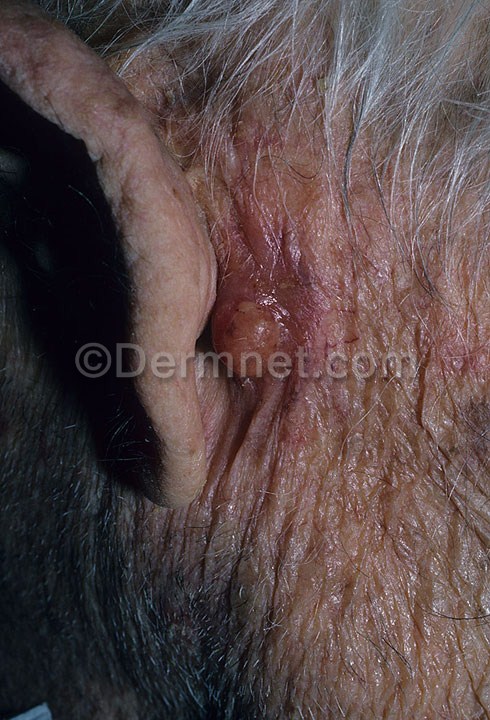
Disease: Actinic Keratosis Basal Cell Carcinoma and other Malignant Lesions